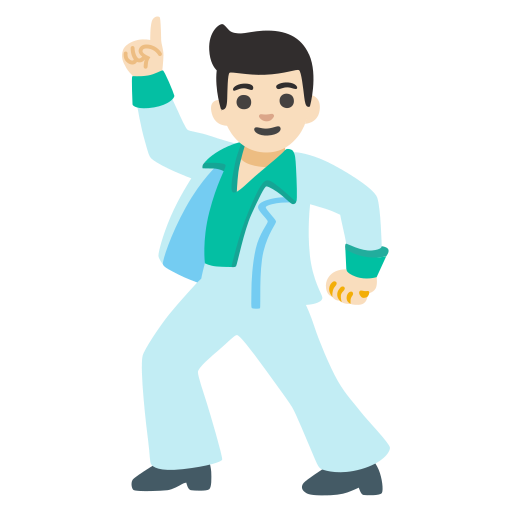
Emoji: 🕺🏻